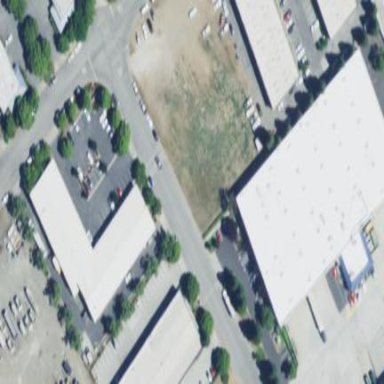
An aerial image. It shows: Warehouse.